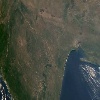
Label: land